Field crop: maize
Growth stage: 2
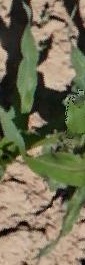
Species: maize